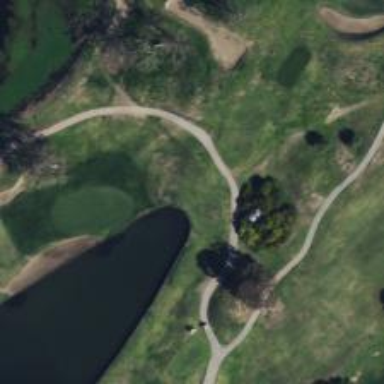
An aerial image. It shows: Golf hole.